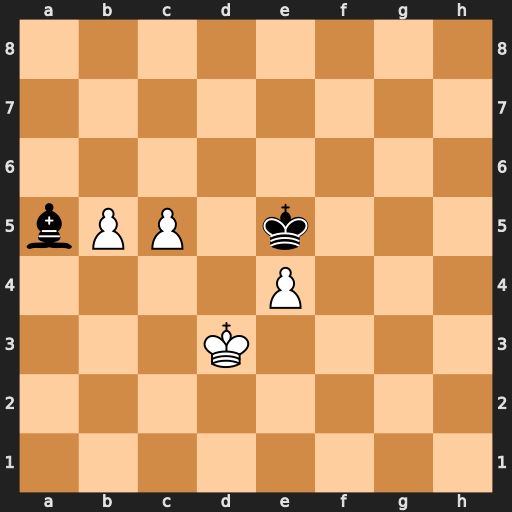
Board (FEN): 8/8/8/bPP1k3/4P3/3K4/8/8
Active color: w
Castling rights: -
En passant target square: -
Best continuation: b6 Ke6 Kc4 Be1 Kb5